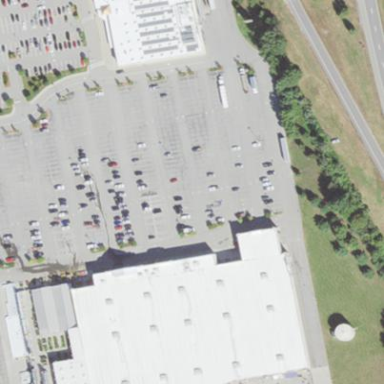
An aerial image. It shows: Parking area with asphalt surface.